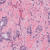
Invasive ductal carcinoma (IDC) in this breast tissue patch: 1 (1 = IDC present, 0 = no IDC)